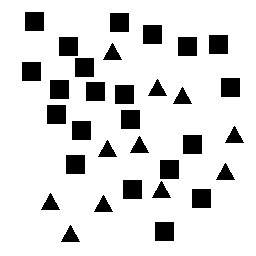
Squares: 21
Triangles: 11
Stars: 0
Total shapes: 32